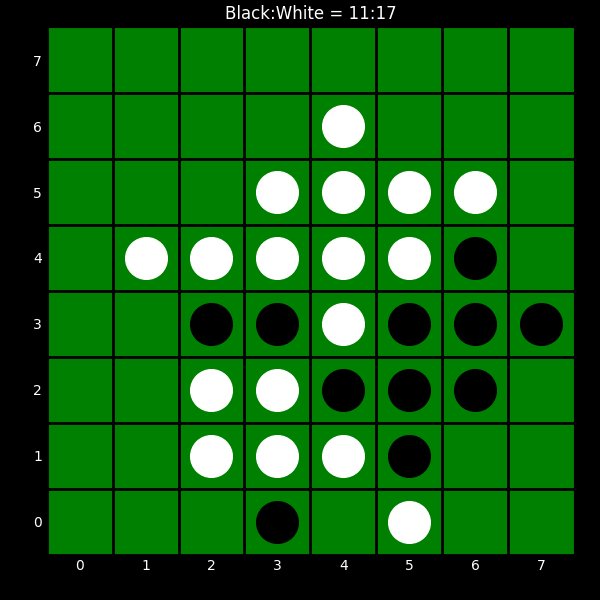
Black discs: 11
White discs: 17